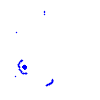
Particle: pion